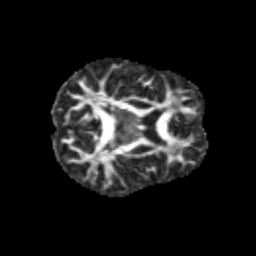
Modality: FA
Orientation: axial
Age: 9
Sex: female
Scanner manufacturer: siemens
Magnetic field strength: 3 T
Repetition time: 3.8 s
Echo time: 0.07 s